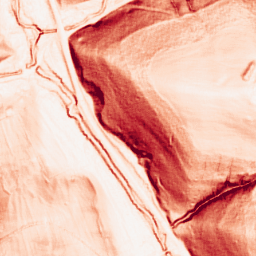
Category: morphological
Decomposition family: morphological_gradient
Decomposition parameters: size: 3
shape: square
Upsampling method: linear_exact
Upsampling parameters: scale: 8
Upsampling scale: 8